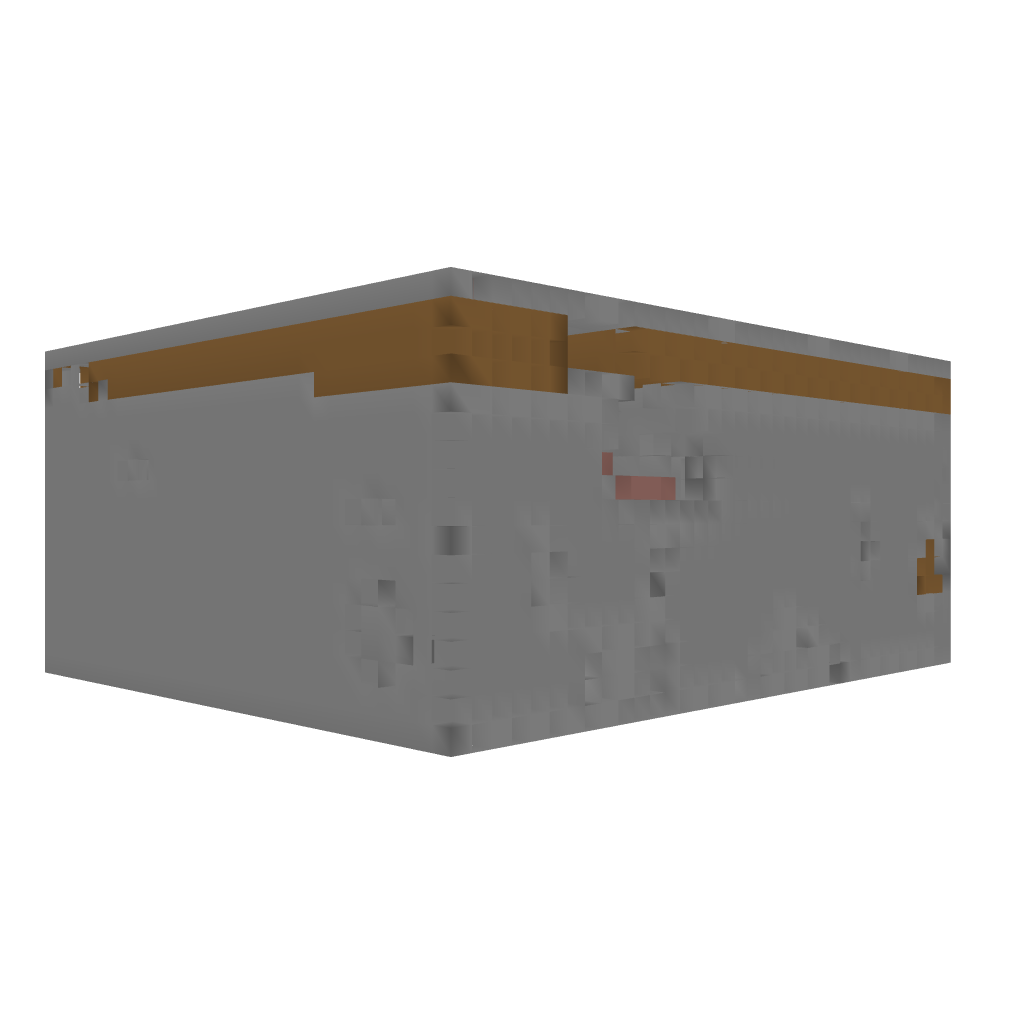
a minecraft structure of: Super Efficient Mob Grinder bad low quality